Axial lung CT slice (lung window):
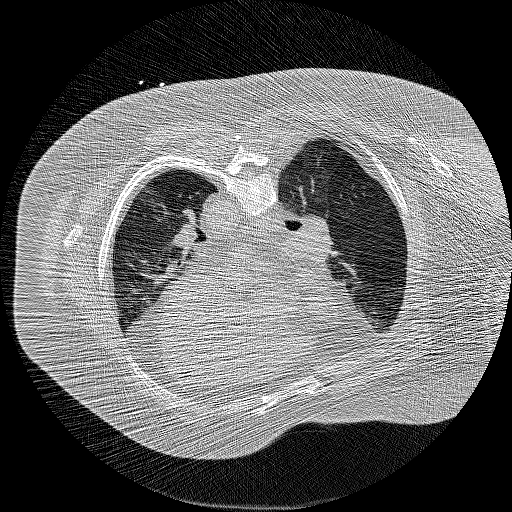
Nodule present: no